Interaction volume radius: 5 \u00c5
Interaction volume height: 25 \u00c5
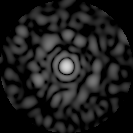
Disorder parameter: 0.8359